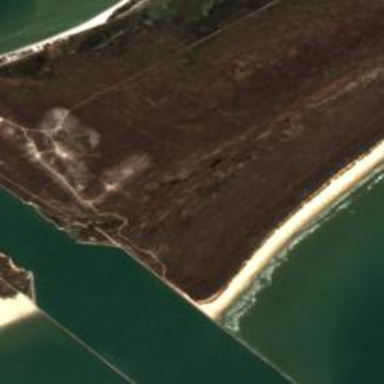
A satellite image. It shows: Breakwater structure.